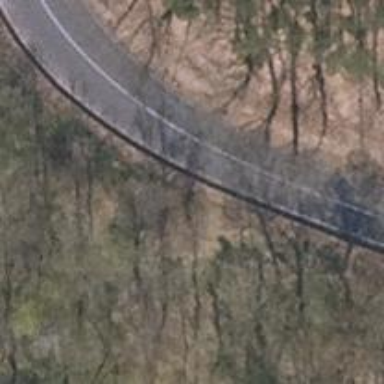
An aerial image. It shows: Secondary road with asphalt surface.